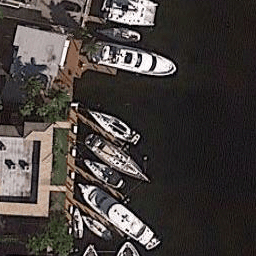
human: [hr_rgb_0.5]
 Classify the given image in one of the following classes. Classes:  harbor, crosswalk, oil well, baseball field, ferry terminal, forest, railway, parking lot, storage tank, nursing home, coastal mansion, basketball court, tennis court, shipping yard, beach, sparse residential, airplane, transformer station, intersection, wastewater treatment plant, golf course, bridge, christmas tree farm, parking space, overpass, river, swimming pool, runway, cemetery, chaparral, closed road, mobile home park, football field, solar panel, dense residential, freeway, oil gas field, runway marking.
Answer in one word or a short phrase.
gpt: harbor